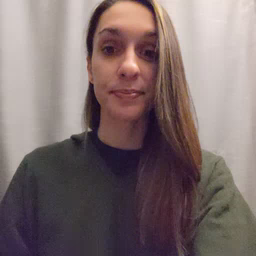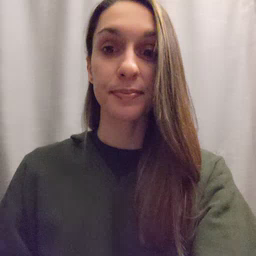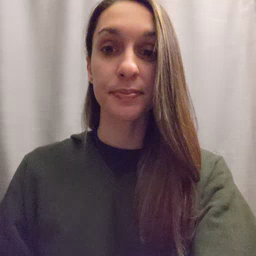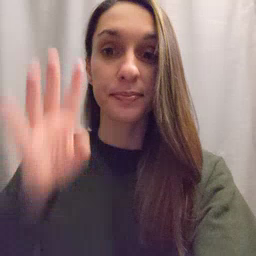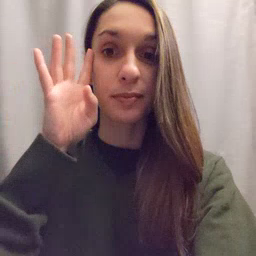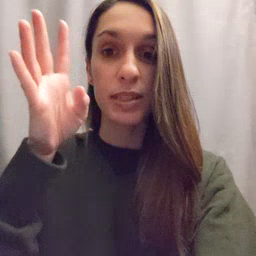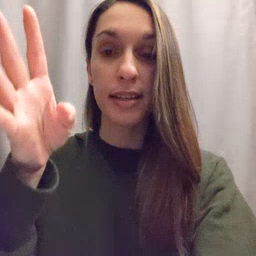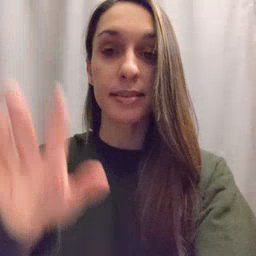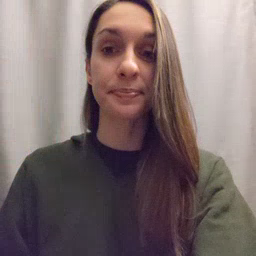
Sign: pretend